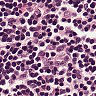
Metastatic tissue present: no